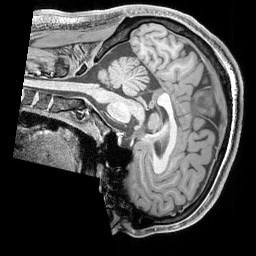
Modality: T1w
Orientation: sagittal
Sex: male
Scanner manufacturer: siemens
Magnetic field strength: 3 T
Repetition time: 2.3 s
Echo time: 0.00226 s